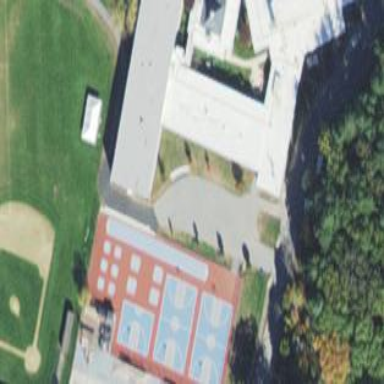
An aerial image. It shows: Paved basketball court in pitch area.